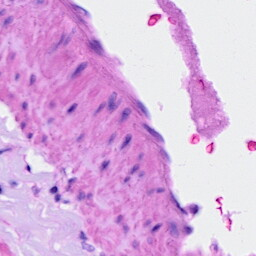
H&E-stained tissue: Ovarian